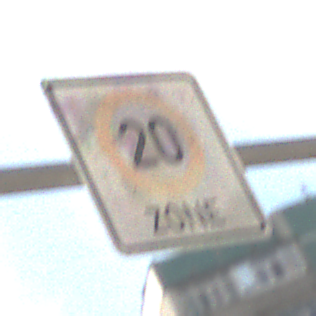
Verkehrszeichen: BeginnZone20
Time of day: MorningAfternoon
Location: Outdoor (Urban)
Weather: PartlyCloudy
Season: NotSpecified
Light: Natural